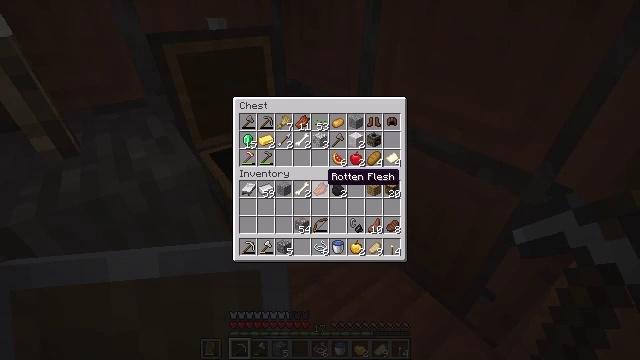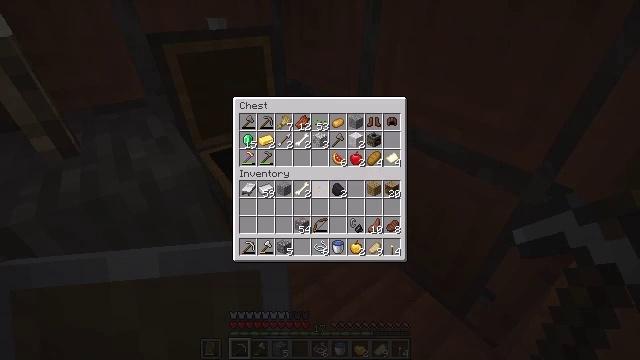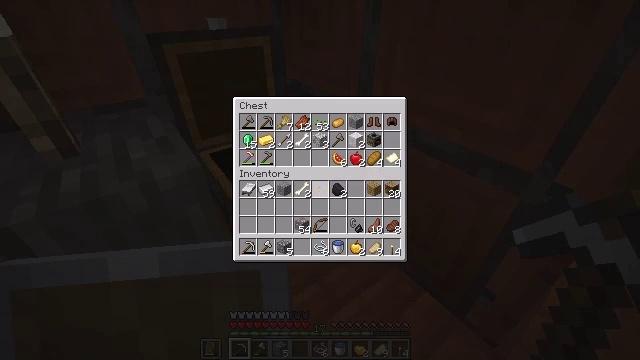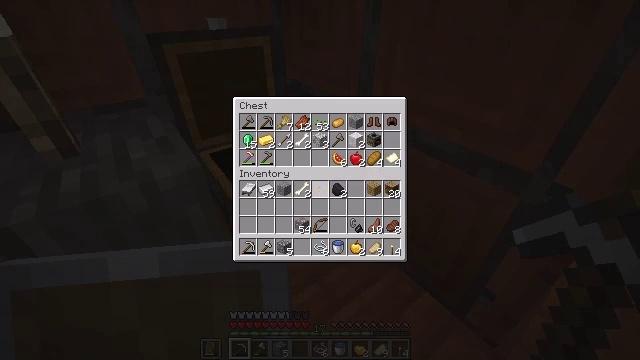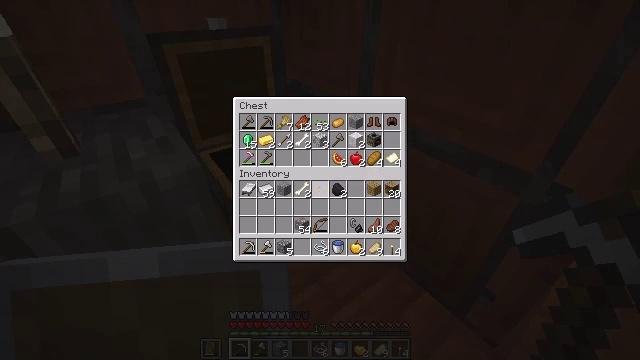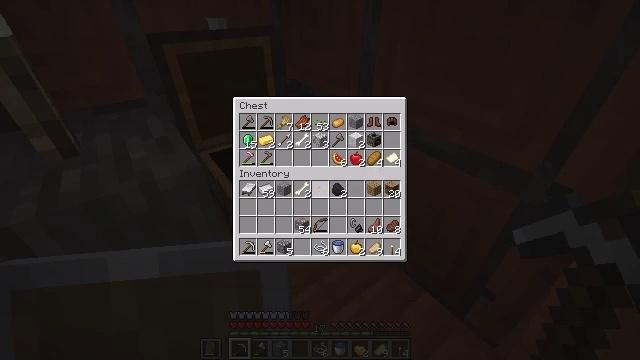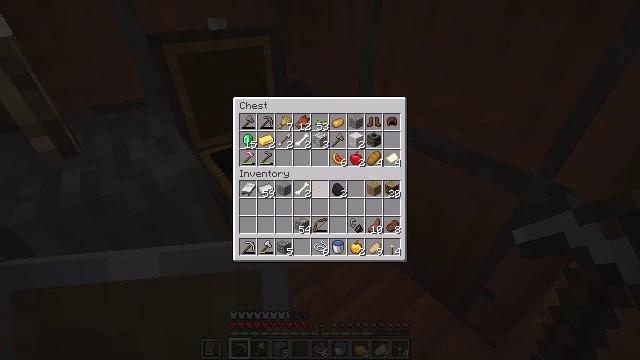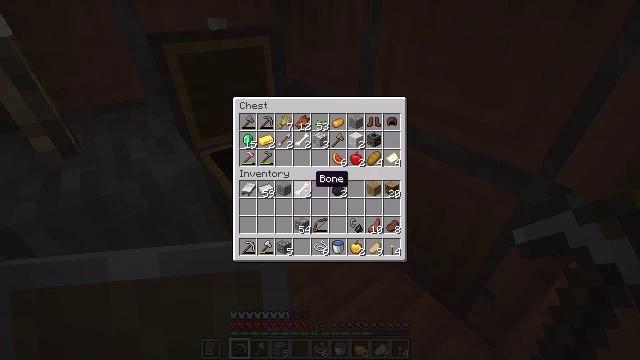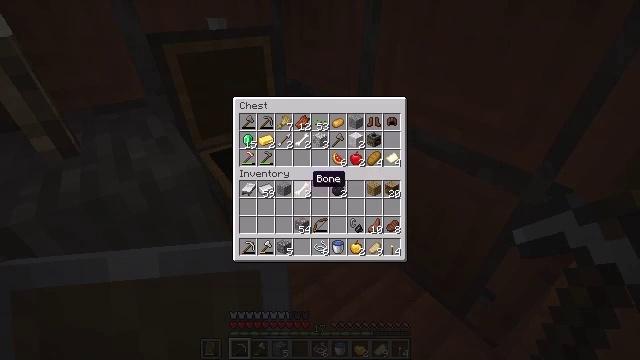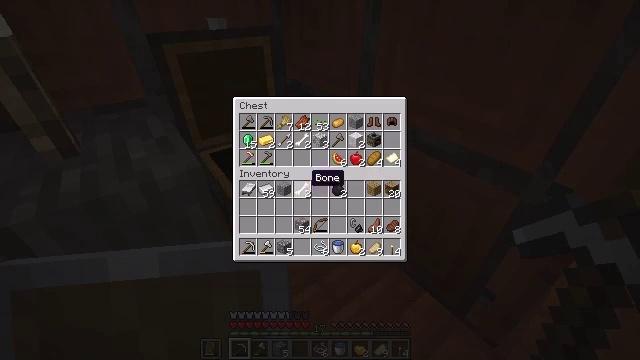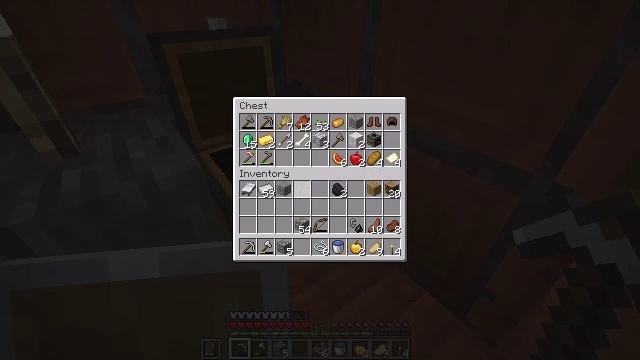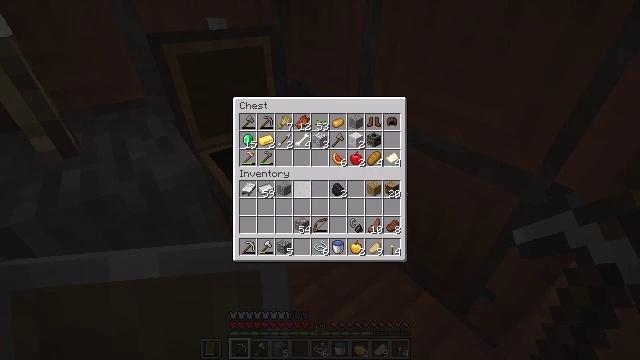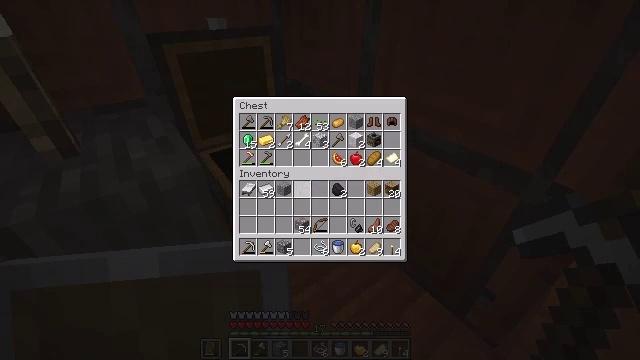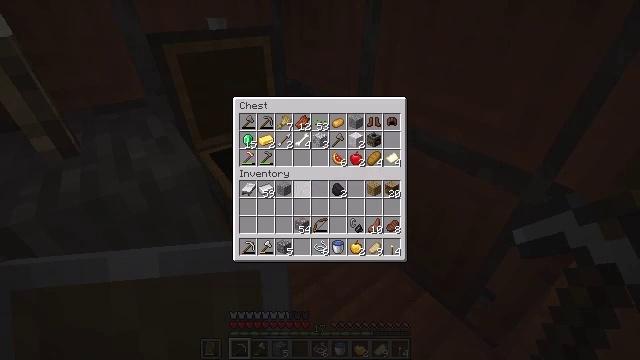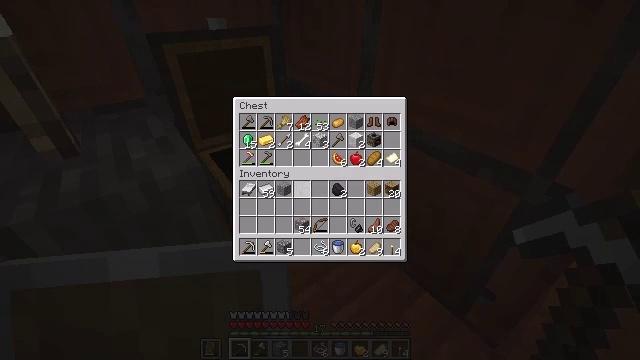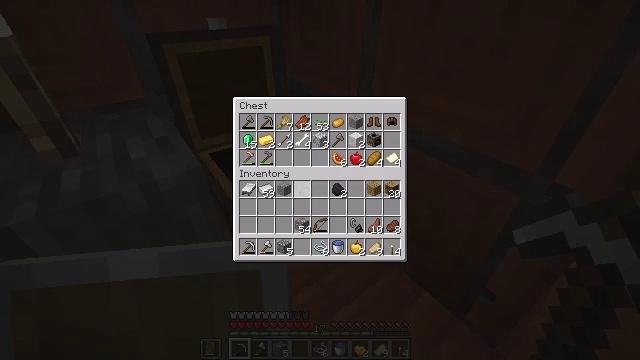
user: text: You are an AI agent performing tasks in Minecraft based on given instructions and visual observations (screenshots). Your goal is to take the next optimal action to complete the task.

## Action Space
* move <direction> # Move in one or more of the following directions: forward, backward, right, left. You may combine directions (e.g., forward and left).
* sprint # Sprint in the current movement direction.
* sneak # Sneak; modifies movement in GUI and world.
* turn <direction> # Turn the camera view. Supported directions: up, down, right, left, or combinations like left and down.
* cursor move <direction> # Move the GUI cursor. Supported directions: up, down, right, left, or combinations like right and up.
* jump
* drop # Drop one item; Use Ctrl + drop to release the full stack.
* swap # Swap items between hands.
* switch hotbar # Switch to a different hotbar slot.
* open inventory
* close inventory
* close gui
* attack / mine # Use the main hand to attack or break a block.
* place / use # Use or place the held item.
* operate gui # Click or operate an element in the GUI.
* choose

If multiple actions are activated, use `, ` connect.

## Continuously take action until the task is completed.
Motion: motion action
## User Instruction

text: Collect acacia wood blocks.
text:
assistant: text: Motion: sneak, operate gui
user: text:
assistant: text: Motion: sneak, operate gui
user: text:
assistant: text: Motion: sneak
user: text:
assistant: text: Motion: sneak
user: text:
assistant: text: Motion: sneak
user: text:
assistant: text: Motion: sneak
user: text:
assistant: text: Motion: sneak
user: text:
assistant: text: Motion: sneak
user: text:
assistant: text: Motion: sneak
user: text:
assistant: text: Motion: sneak, operate gui
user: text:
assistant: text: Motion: sneak, operate gui
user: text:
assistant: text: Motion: sneak, operate gui
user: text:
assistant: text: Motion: sneak
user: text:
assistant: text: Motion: sneak
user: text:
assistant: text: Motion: sneak
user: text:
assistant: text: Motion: sneak, cursor move right and up
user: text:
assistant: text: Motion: sneak
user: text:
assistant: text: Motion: sneak
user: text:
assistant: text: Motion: sneak
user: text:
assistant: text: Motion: sneak
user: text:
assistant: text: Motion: sneak
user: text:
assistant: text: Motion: sneak
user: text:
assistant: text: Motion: sneak, cursor move left
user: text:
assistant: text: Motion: sneak, cursor move left
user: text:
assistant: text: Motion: sneak, cursor move left
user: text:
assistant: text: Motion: sneak
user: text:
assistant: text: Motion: sneak
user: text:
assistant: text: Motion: sneak
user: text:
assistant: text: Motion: sneak
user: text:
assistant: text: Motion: sneak, cursor move right